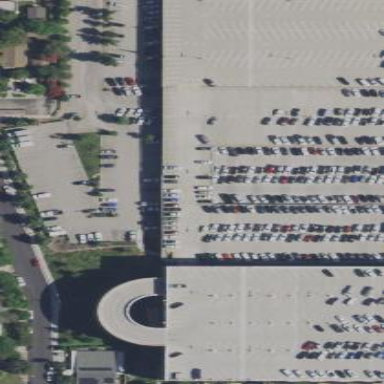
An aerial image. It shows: Multi-storey parking building.